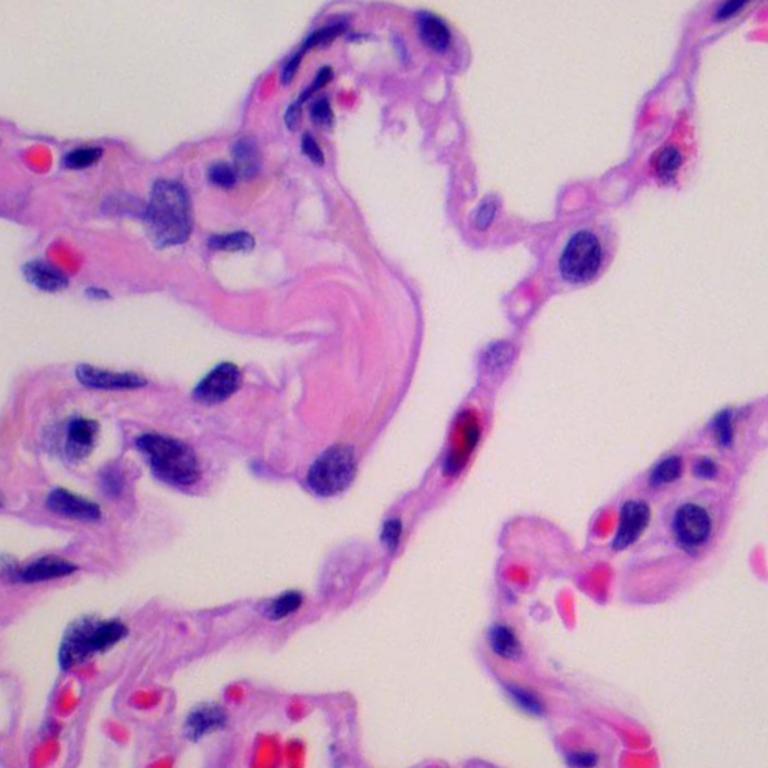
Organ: lung
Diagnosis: benign